Question: At each time, any colored ball can be exchanged with the white ball. How many such exchanges are needed at least to make all the red balls arranged in front of the blue balls and blue balls in front of the yellow balls (white ball positions are arbitrary)?
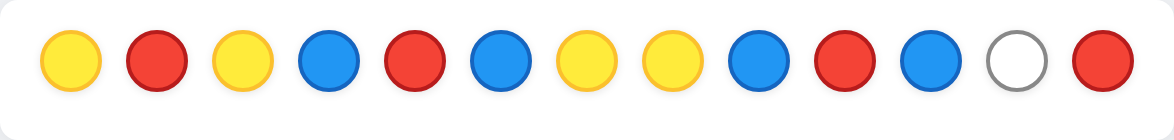
Answer: 8